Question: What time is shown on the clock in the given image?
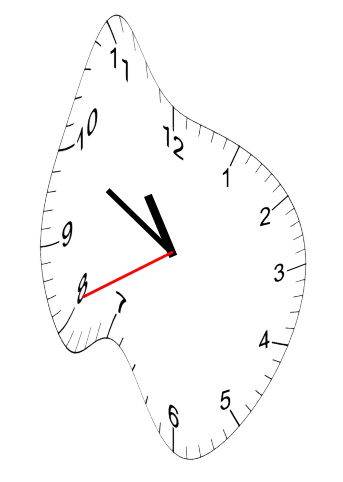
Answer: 10:49:41